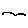
Label: bird